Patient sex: F
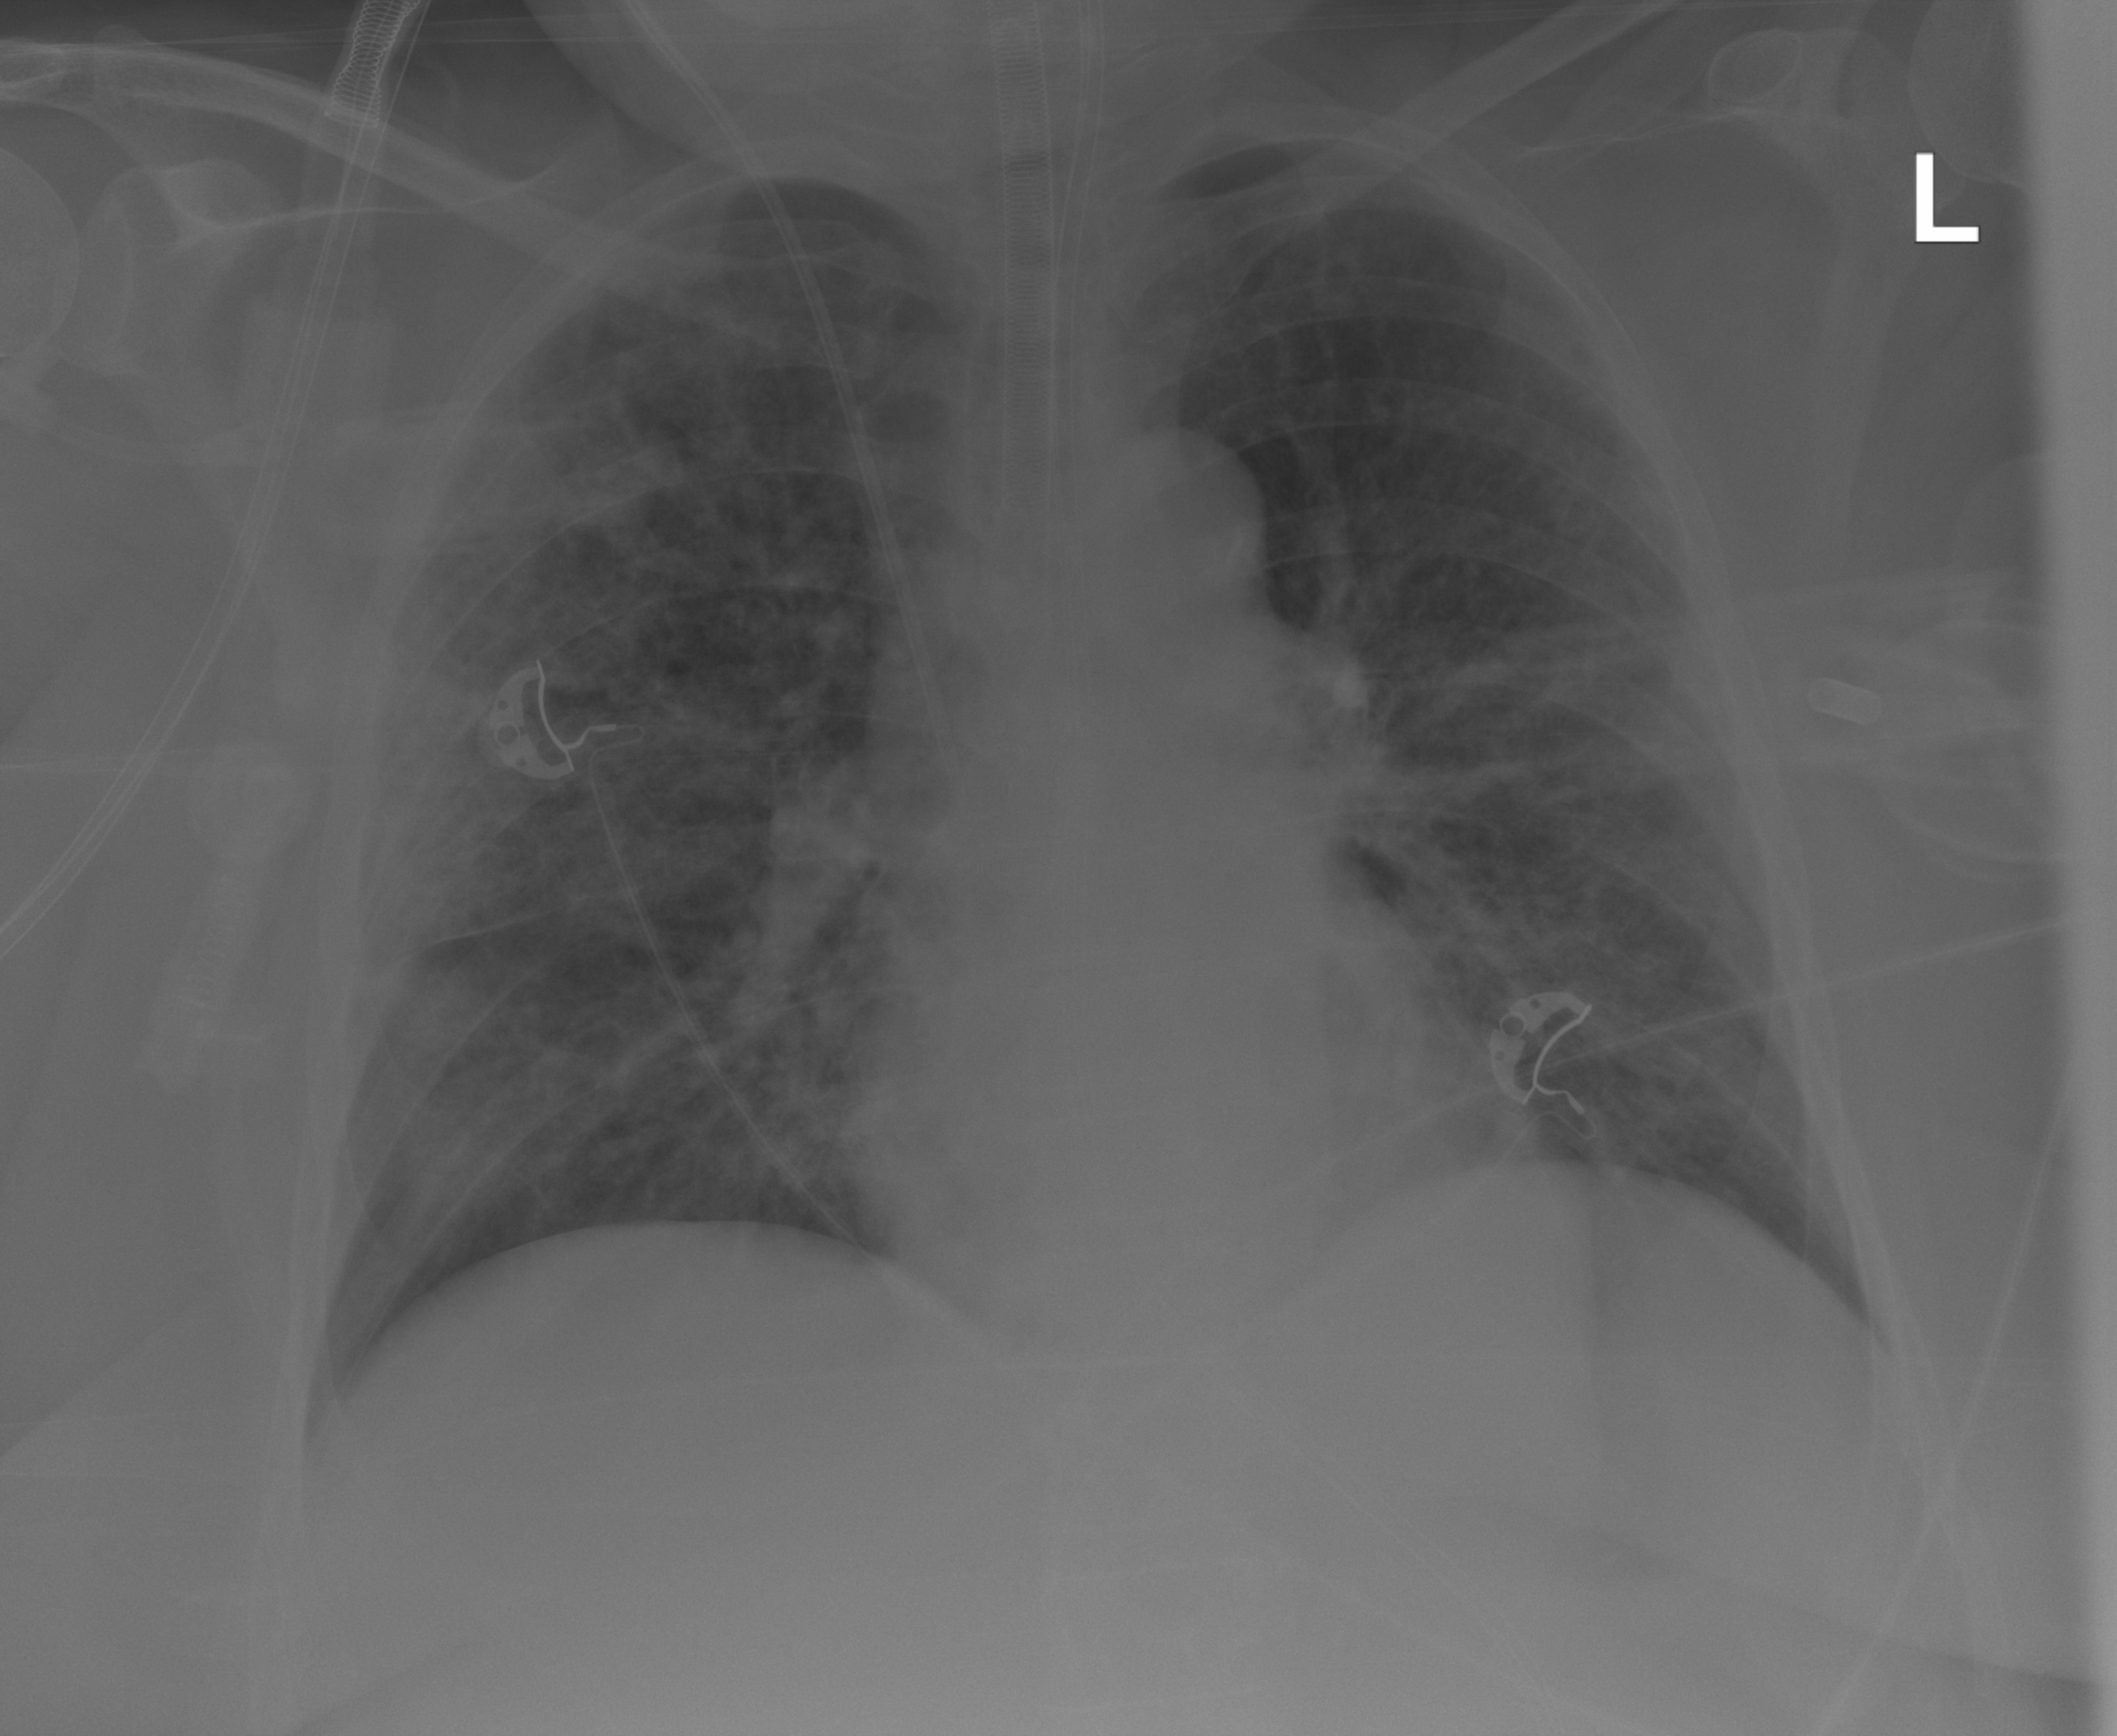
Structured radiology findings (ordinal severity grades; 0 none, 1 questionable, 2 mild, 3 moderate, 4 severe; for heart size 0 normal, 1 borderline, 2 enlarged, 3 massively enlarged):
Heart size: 0
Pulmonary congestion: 0
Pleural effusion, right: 0
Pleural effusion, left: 0
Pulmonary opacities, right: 3
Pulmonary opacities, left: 3
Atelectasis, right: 0
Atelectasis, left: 0